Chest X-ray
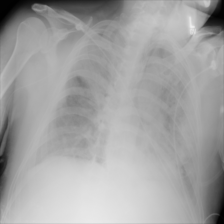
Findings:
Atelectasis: negative
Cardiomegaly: negative
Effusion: negative
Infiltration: negative
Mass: negative
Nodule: negative
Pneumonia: negative
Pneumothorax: negative
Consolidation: negative
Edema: negative
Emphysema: negative
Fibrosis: negative
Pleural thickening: negative
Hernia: negative